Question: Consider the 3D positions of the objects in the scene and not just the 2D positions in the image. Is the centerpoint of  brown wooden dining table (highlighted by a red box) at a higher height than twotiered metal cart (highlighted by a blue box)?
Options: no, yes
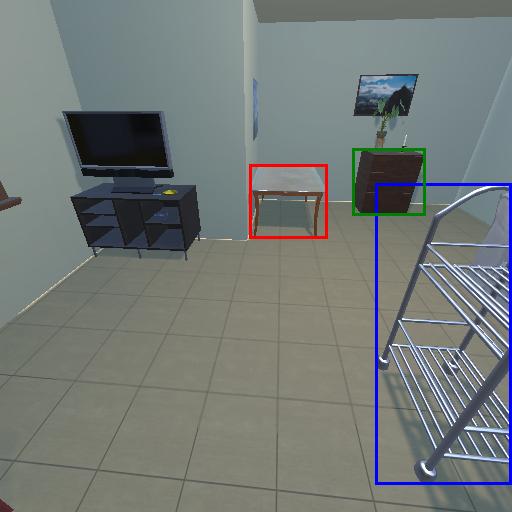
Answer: no